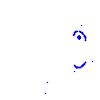
Particle: proton